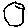
Label: moon